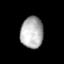
Tissue: lung
Cell type: Endothelial cells
Senescence score: 0.6883
Nuclear area (px): 703
Mean DAPI intensity: 177.545